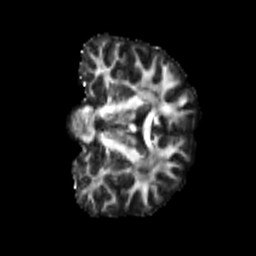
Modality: FA
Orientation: coronal
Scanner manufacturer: siemens
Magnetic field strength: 3 T
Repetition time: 4 s
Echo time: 0.0594 s